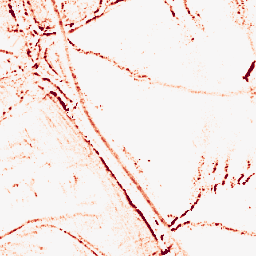
Category: morphological
Decomposition family: morphological_ellipse
Decomposition parameters: operation: opening
width: 5
height: 5
Upsampling method: linear_exact
Upsampling parameters: scale: 4
Upsampling scale: 4